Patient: sex F, age 56
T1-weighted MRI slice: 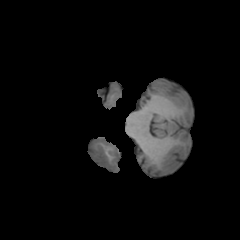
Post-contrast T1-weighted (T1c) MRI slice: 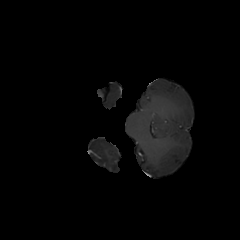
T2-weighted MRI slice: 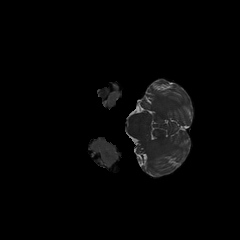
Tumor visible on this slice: no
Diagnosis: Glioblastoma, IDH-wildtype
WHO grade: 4